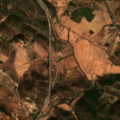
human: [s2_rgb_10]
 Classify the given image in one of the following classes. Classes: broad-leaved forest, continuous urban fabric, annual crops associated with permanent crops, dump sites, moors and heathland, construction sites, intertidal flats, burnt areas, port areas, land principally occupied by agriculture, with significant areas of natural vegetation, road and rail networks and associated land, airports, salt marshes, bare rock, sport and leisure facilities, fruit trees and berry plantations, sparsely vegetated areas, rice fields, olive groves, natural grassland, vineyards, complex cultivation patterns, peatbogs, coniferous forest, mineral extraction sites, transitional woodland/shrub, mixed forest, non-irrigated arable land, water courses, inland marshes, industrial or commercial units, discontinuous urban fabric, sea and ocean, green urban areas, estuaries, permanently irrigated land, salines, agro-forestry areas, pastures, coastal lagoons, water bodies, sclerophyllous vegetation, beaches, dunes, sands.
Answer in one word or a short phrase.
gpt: continuous urban fabric, complex cultivation patterns, land principally occupied by agriculture, with significant areas of natural vegetation, broad-leaved forest, transitional woodland/shrub